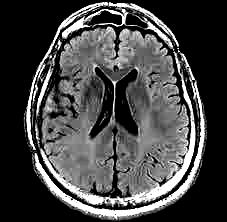
Label: notumor